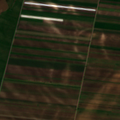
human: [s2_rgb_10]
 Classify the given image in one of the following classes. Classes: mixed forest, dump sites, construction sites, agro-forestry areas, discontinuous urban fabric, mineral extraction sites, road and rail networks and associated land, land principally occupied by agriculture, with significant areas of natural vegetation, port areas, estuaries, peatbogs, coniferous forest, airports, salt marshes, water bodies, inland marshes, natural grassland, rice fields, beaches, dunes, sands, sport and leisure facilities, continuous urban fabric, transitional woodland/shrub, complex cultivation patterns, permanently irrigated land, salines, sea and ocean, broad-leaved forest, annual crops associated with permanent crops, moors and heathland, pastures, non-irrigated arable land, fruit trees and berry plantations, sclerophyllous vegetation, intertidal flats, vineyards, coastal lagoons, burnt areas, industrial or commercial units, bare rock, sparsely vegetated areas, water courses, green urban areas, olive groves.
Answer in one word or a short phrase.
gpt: non-irrigated arable land, vineyards, natural grassland